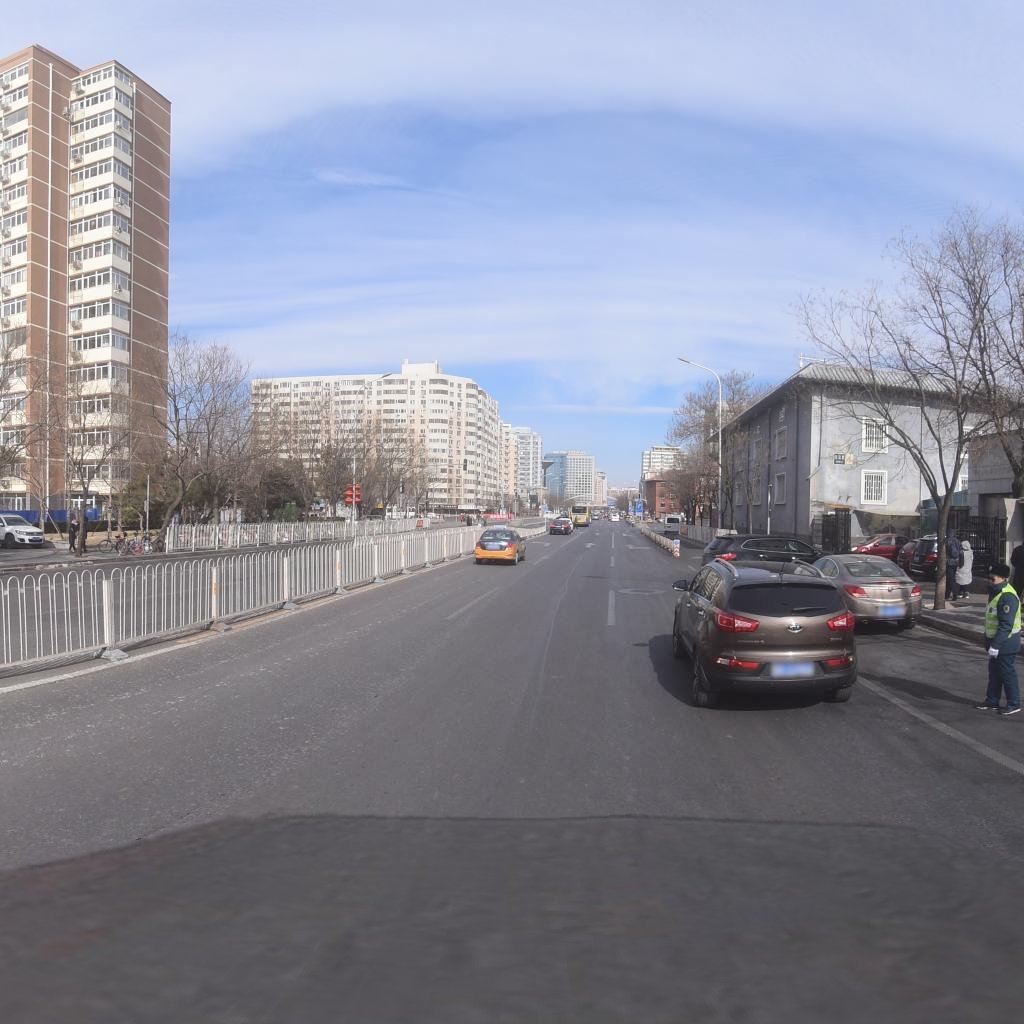
Region: Xicheng
Road damage annotations: manhole cover, longitudinal patch